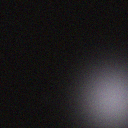
Screen state: off